Platform: macOS
Application: Arc Browser
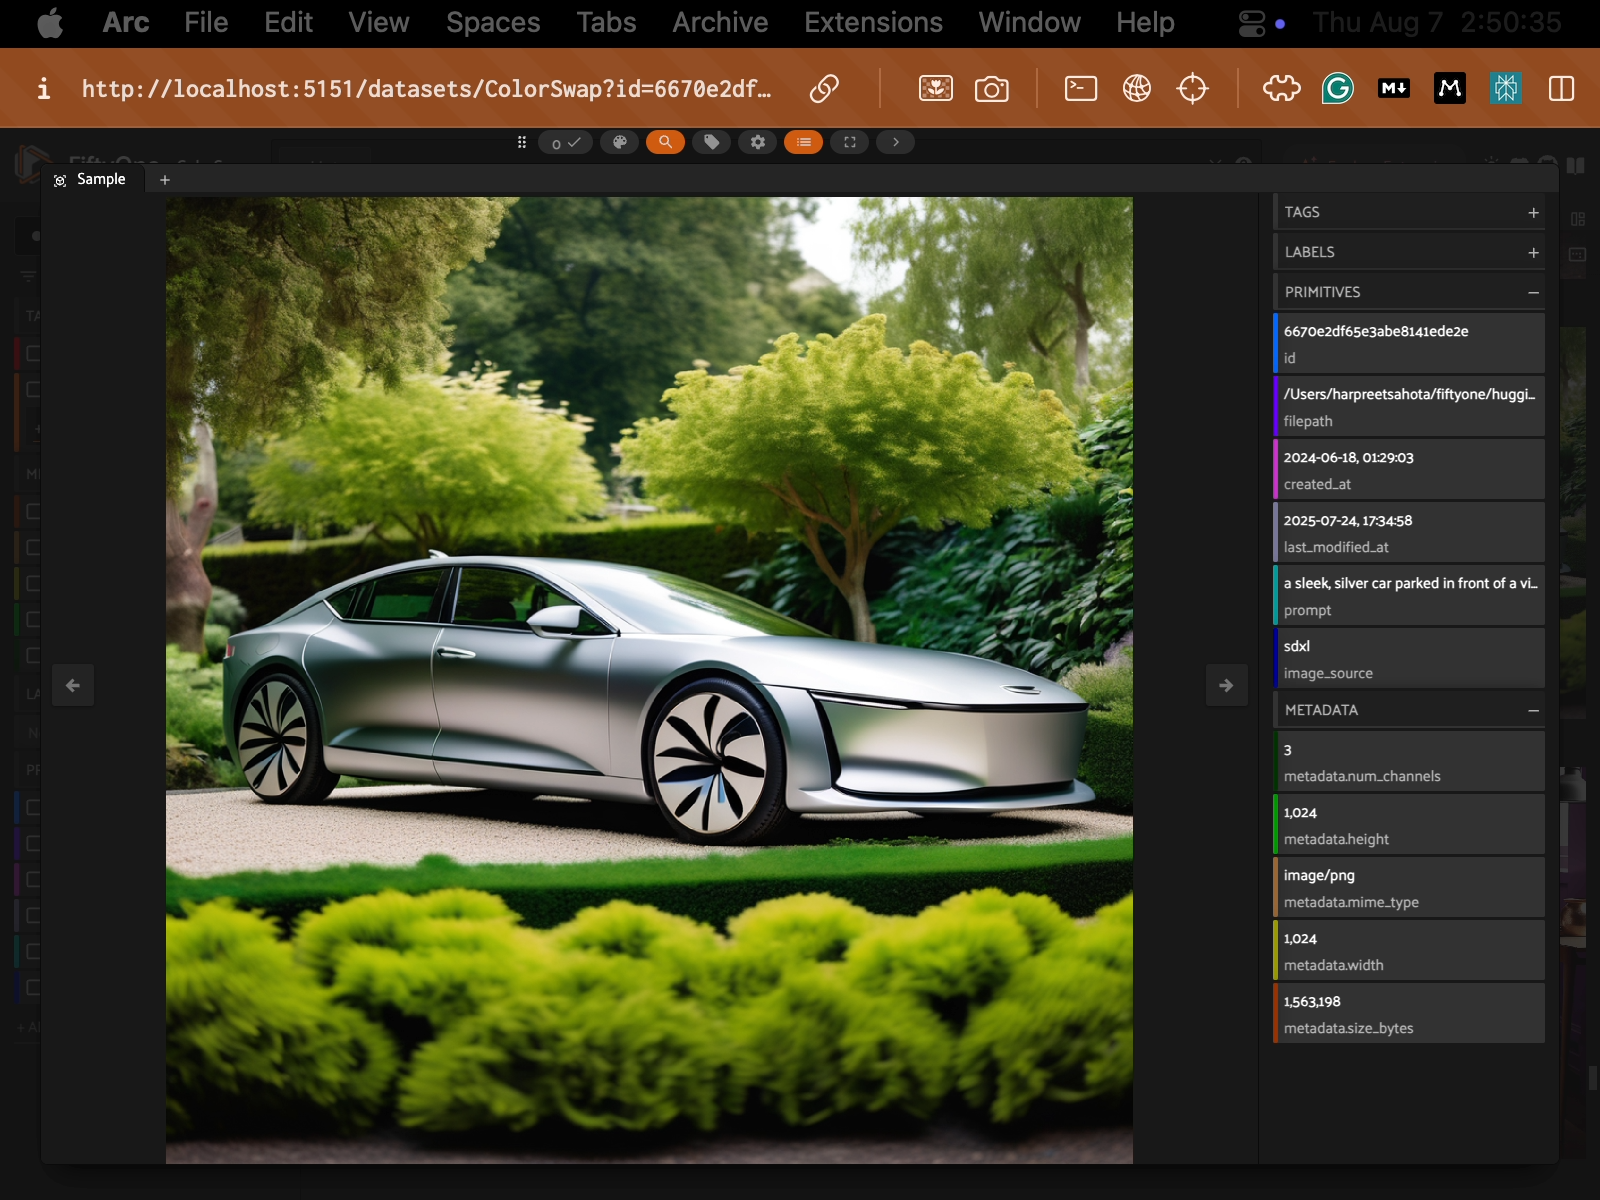
task_description: What is the height of this sample?
action_type: hover
element_info: Text
steps_since_start: 1